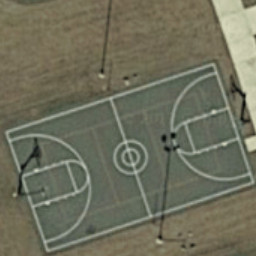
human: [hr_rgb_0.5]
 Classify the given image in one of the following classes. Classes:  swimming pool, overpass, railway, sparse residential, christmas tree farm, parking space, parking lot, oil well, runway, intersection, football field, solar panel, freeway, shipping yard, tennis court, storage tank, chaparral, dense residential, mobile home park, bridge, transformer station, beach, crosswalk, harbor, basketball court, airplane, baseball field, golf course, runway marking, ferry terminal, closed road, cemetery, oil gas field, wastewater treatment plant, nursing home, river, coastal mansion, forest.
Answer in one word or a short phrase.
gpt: basketball court